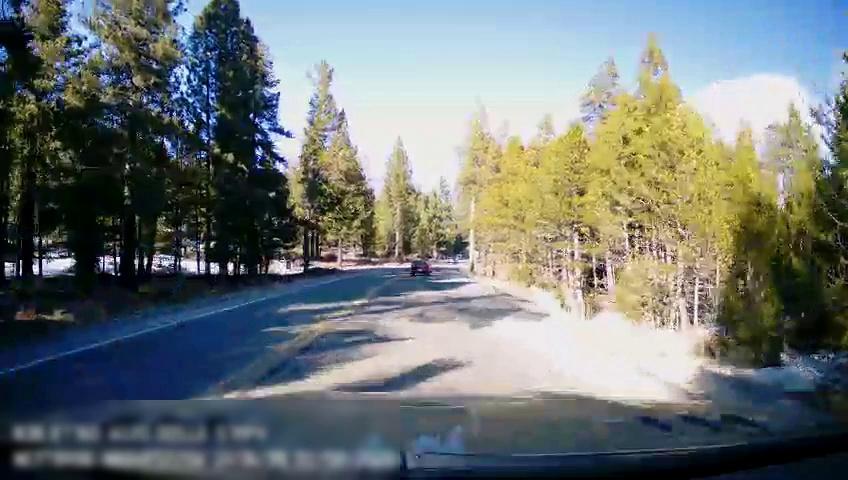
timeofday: Day
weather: Sunny
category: Drivable Space
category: Vehicles | Car
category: Lanes | Current Lane
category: Lanes | Opposite Lane